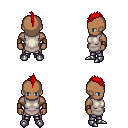
a pixel art fantasy rpg character, male body template, human, dark skin, white tunic, metal pants, red mohawk hairstyle, leather bracers, metal boots, four views (front, back, left, right), 2x2 character sprite sheet, small pixel art, hard edges, no anti-aliasing